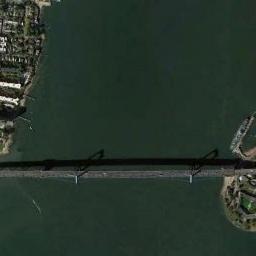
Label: bridge